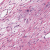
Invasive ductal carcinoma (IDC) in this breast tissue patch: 1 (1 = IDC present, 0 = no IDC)